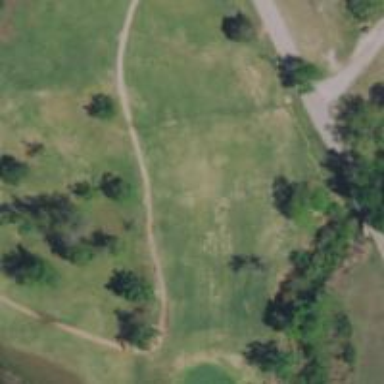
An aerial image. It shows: Service road used as golf cart path.